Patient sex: F
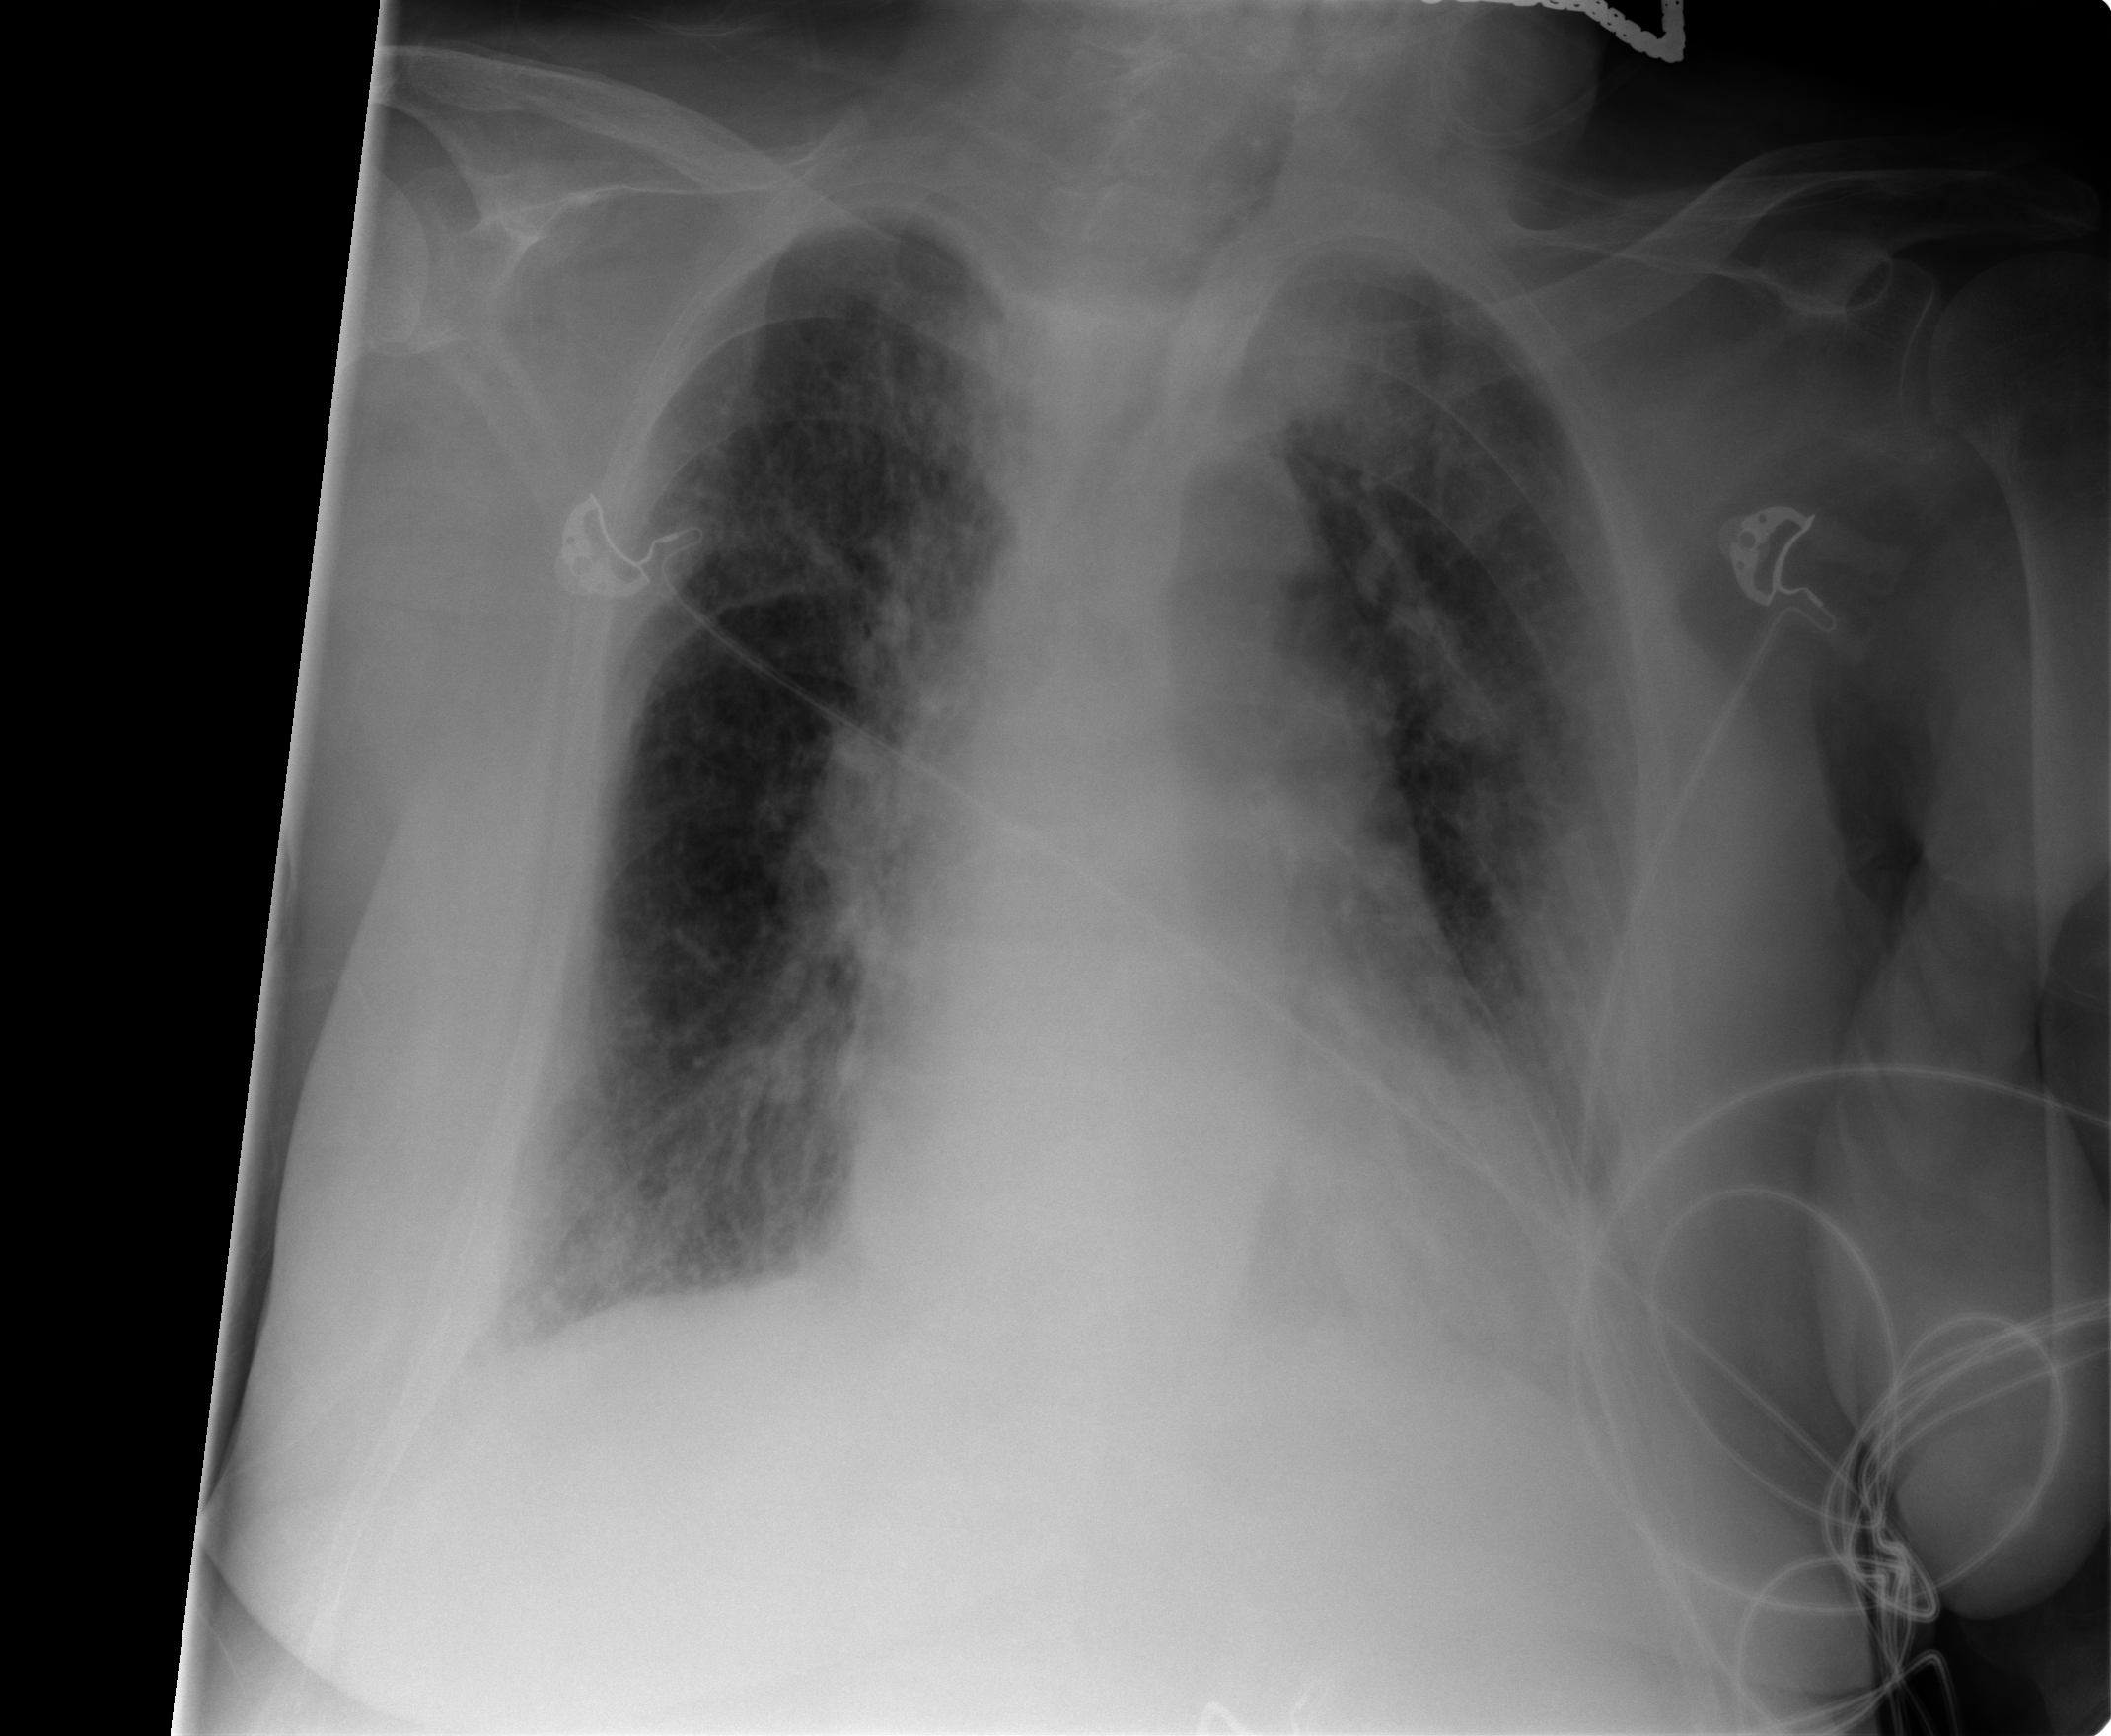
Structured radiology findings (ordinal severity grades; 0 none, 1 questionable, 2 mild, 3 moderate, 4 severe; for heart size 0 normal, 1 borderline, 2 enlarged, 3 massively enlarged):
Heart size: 1
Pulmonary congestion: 2
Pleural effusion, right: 1
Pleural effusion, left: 2
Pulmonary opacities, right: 0
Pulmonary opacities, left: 2
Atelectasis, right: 2
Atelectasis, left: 2